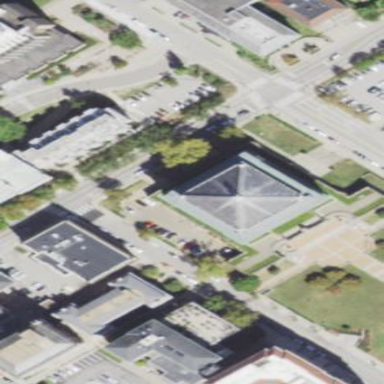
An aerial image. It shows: Museum building.